Question: Ubuntu 22.04
dotnet --info
Can't access dotnet after update.
Reinstall dotnet and vscode didn't help

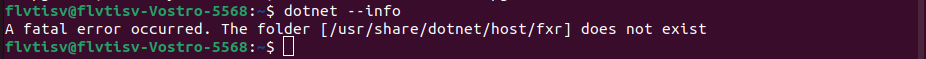
Answer: When .NET (Core) was first released for Linux, it was not yet available in the official Ubuntu repo. So instead, many of us added the Microsoft APT repo in order to install it.
Now, the packages are part of the Ubuntu repo, and they are conflicting with the Microsoft packages. This error is a result of mixed packages.
So you need to pick which one you're going to use, and ensure they don't mix. Personally, I decided to stick with the Microsoft packages because I figured they'll be better kept up-to-date.
First, remove all existing packages to get to a clean state:
'''
sudo apt remove dotnet*
sudo apt remove aspnetcore*
sudo apt remove netstandard*
'''
Then, create a file in '/etc/apt/preferences.d' (I named mine '99microsoft-dotnet.pref', following the convention that files in such '*.d' directories are typically prefixed with a 2-digit number so that they sort and load in a predictable order) with the following contents:
'''
Package: *
Pin: origin "packages.microsoft.com"
Pin-Priority: 1001
'''
Then, the regular update & install:
'''
sudo apt update
sudo apt install dotnet-sdk-6.0
'''
, remove all the existing packages as above, but instead of creating the '/etc/apt/preferences.d' entry, just delete the Microsoft repo:
'''
sudo rm /etc/apt/sources.list.d/microsoft-prod.list
sudo apt update
sudo apt install dotnet-sdk-6.0
'''
However, note that the Microsoft repo contains other packages such as PowerShell, SQL Server Command-Line Tools, etc., so removing it may not be desirable.
I'm sure it's possible to make the APT config more specific to just these packages, but this is working for me for now. Hopefully Microsoft and Ubuntu work together to fix this soon.
More info on the issue and various solutions is available here:
- <URL>